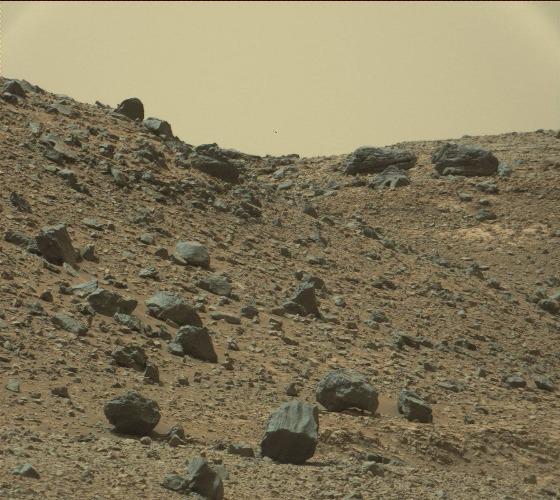
Terrain classes present: Gravel / Sand / Soil, Rock, Sky / Distant Mountains